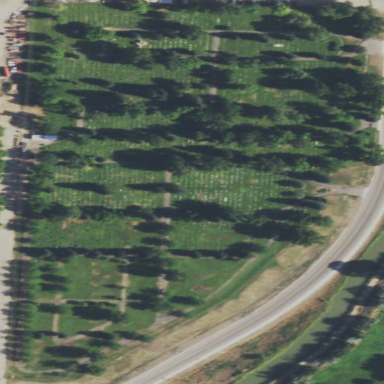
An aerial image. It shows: City of Worland Public Cemetery - graveyard.